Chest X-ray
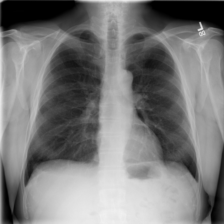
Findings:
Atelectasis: negative
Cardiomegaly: negative
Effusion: negative
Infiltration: negative
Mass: negative
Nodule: negative
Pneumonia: negative
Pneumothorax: negative
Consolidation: negative
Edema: negative
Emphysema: negative
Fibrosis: negative
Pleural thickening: negative
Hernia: negative